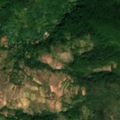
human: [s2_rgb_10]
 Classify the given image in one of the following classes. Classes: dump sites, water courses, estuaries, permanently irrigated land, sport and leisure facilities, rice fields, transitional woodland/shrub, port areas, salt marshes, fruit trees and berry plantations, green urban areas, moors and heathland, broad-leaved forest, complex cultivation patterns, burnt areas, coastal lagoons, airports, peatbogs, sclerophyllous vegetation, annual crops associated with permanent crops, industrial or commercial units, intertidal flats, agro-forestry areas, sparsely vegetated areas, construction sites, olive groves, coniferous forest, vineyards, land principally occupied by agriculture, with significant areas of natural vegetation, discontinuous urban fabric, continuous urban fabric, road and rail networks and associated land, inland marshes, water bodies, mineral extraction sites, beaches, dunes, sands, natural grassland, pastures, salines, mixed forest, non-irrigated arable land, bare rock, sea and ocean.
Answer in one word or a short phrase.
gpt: complex cultivation patterns, land principally occupied by agriculture, with significant areas of natural vegetation, broad-leaved forest